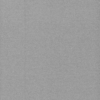
Label: dusty